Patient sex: M
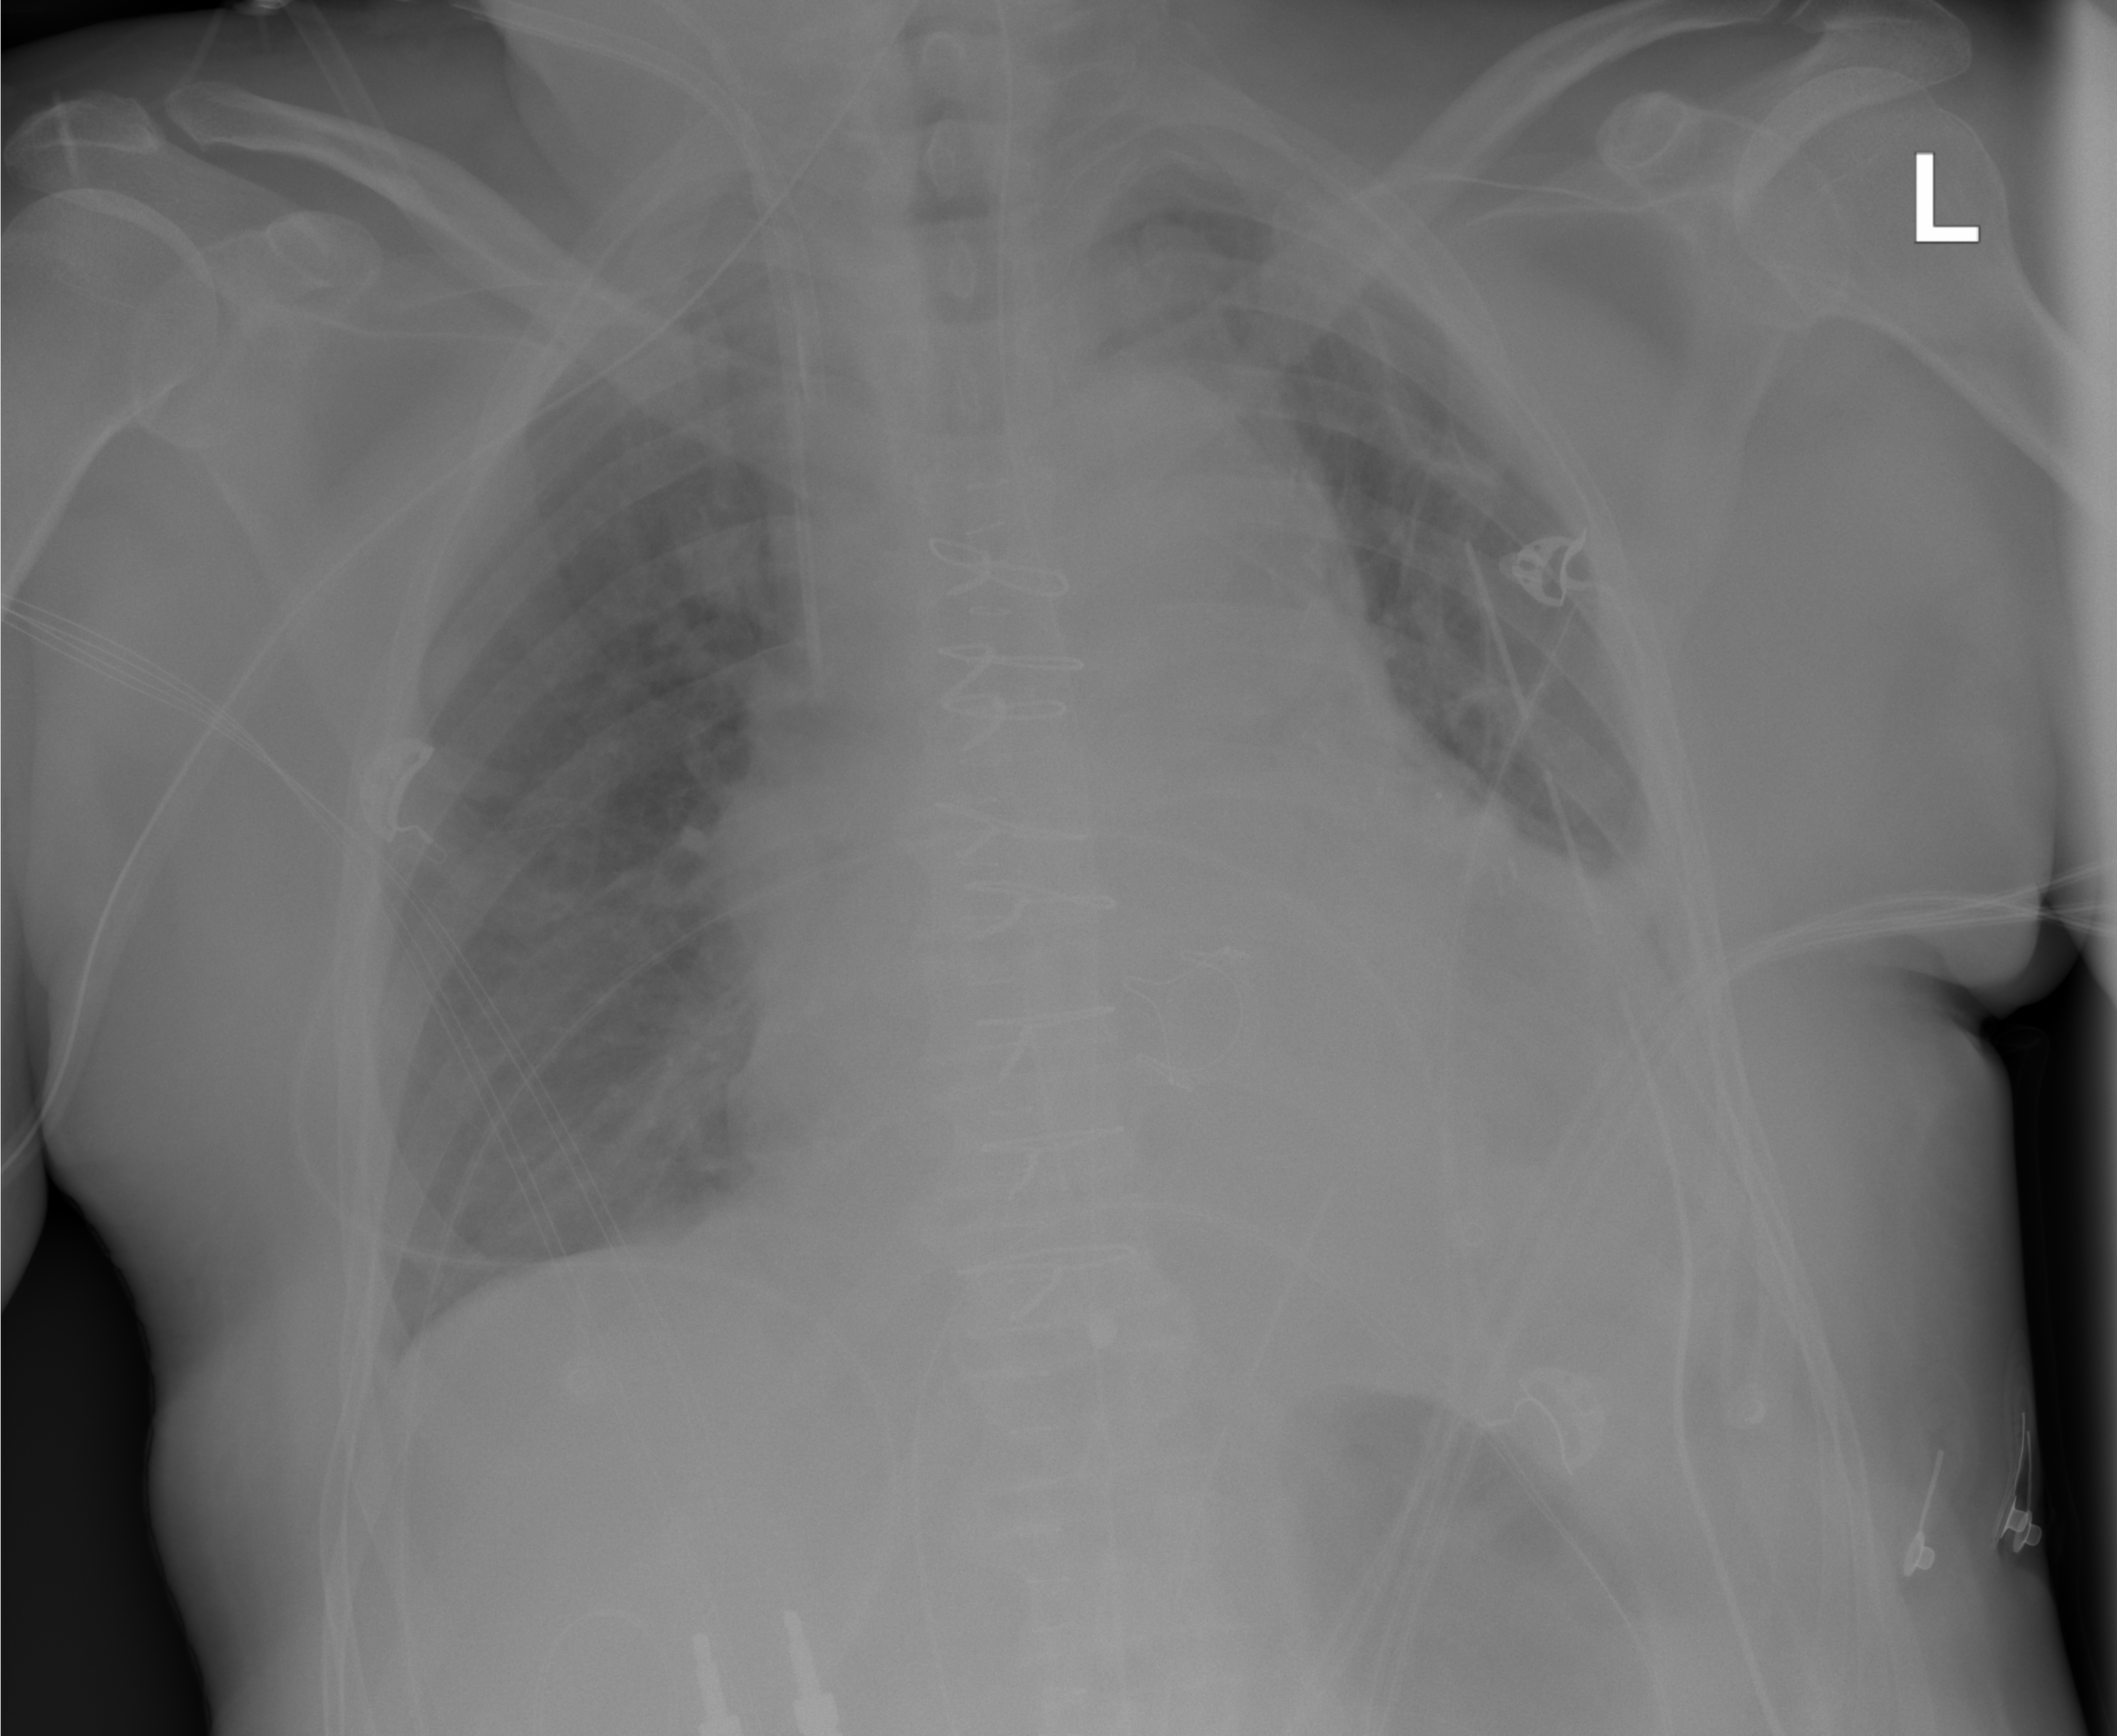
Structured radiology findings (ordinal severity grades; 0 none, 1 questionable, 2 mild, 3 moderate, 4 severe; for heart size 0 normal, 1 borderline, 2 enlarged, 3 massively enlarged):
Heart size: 2
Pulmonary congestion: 2
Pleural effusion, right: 0
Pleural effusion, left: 0
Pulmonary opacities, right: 0
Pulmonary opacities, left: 2
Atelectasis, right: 0
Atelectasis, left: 2